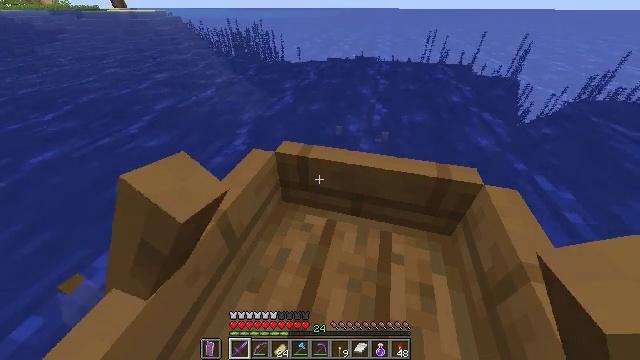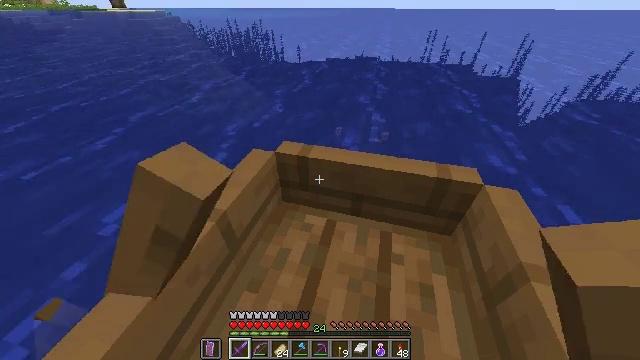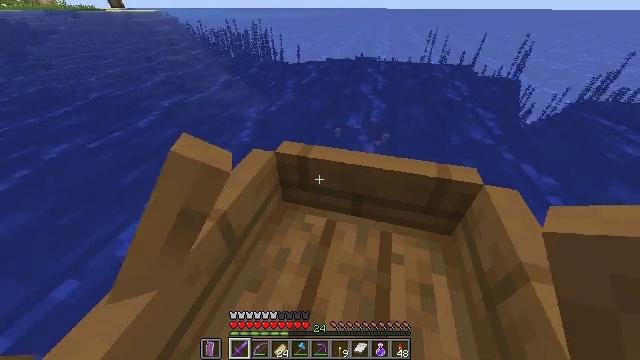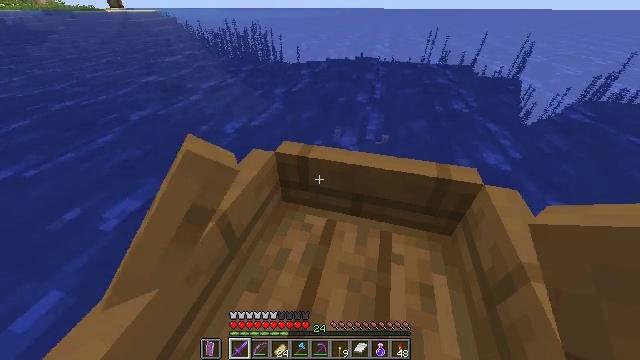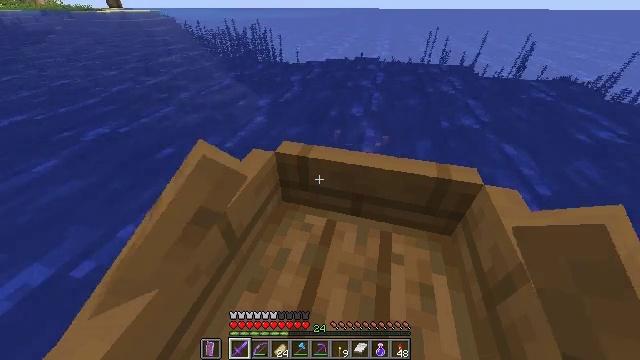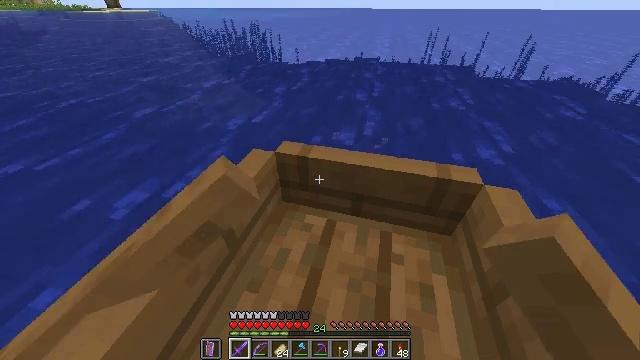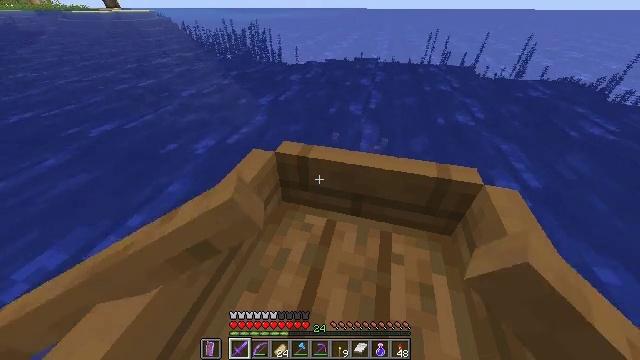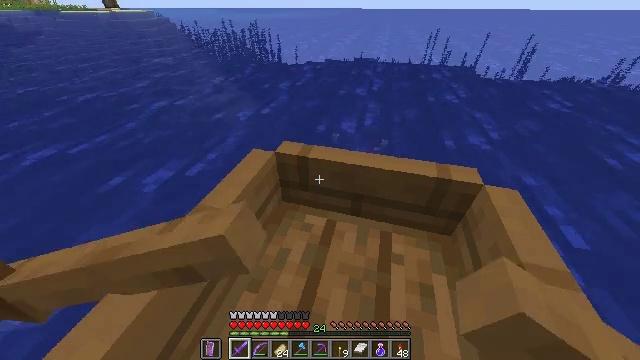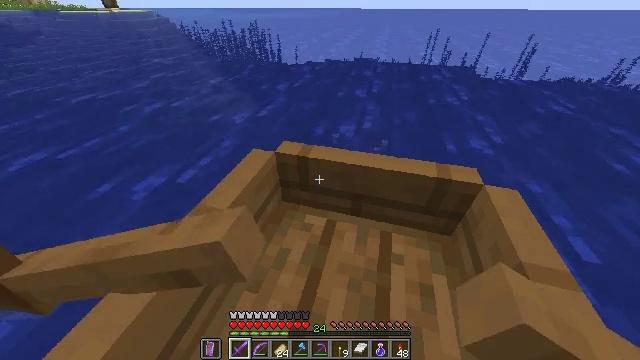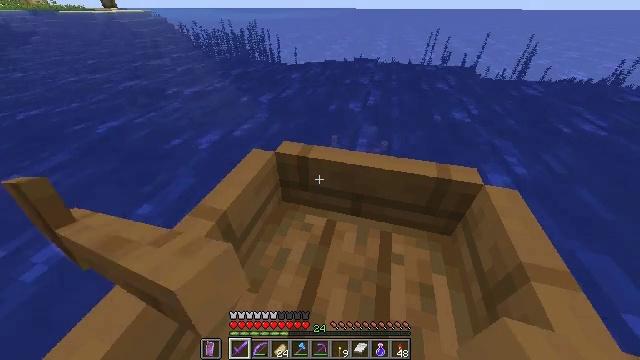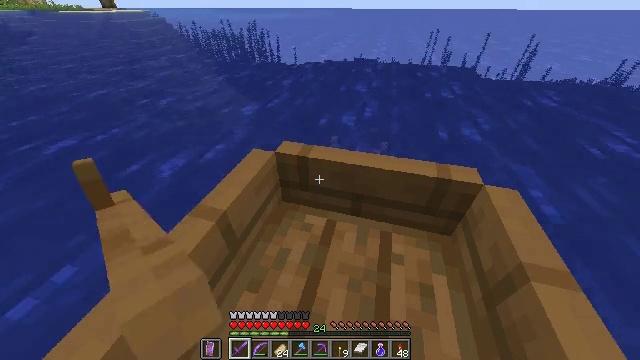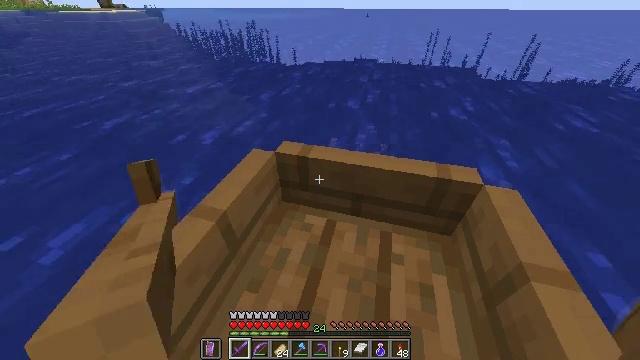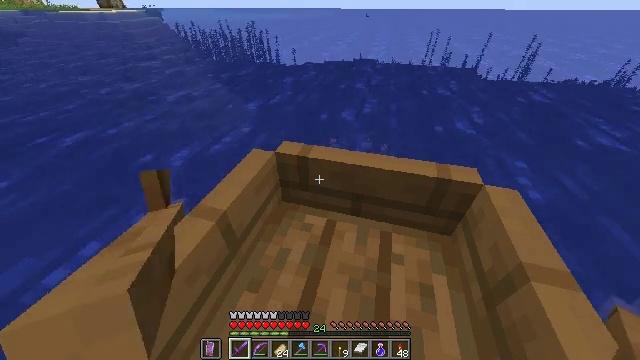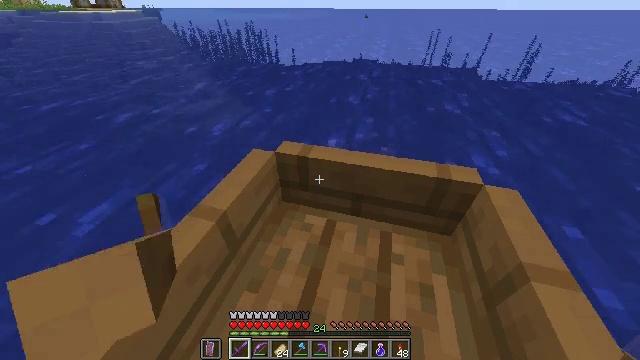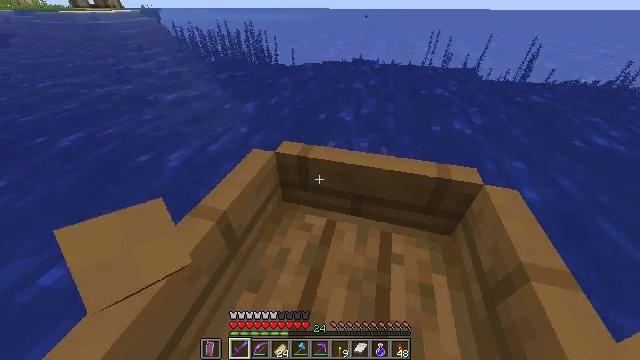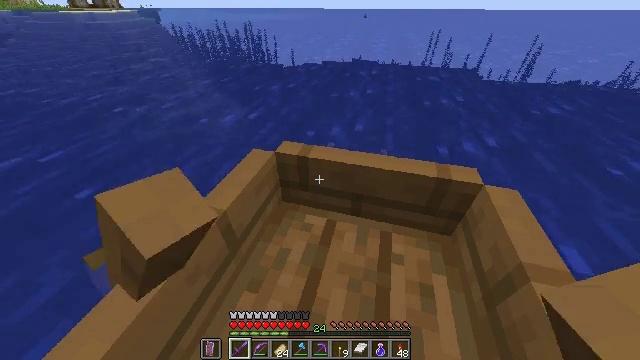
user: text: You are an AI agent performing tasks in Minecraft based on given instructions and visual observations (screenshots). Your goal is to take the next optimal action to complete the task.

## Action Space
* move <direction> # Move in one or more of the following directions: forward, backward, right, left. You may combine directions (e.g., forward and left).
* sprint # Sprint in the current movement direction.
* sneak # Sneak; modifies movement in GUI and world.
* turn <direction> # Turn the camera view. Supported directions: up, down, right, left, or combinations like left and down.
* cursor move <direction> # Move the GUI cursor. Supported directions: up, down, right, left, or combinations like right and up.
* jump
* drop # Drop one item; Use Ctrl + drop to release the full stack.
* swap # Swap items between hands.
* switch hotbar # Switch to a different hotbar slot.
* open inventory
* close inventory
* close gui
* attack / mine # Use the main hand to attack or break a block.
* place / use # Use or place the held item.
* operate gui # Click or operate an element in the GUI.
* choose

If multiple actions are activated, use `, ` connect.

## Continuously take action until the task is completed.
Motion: motion action
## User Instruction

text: Remove stone brick stairs from the inventory.
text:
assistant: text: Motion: move forward
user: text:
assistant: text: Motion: move forward
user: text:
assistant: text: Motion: move forward
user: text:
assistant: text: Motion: move forward
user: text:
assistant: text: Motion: move forward
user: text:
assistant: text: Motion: move forward
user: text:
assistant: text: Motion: move forward
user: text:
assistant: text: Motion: move forward
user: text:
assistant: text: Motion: move forward
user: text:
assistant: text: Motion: move forward
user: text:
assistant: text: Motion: move forward
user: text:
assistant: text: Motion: move forward
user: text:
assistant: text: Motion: move forward
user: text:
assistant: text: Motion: move forward
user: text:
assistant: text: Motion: move forward
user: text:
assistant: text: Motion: move forward
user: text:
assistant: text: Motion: move forward
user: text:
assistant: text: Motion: move forward
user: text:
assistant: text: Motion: move forward
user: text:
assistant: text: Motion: move forward
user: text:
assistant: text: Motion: move forward
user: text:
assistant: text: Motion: move forward
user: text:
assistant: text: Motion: move forward
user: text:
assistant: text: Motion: move forward
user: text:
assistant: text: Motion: no_op
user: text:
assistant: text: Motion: no_op
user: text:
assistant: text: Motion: no_op
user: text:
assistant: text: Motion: no_op
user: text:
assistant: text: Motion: no_op
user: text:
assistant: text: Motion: no_op